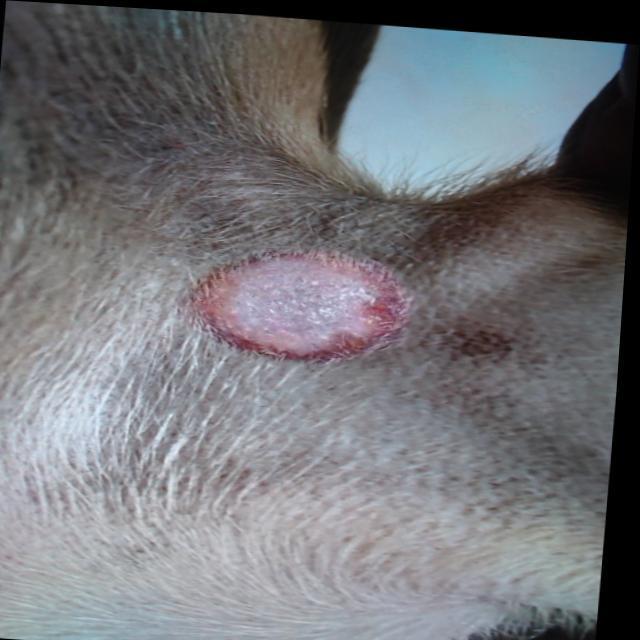
Canine ringworm (Dermatophytosis) — fungal infection caused by Microsporum or Trichophyton. Presents with circular alopecia, scaling, crusting, and broken hairs.